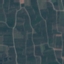
Land use / land cover: PermanentCrop